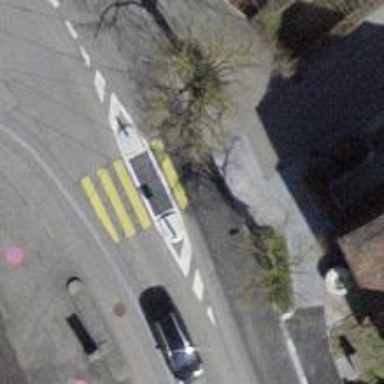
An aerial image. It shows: Uncontrolled crossing with zebra marking and island in the middle.